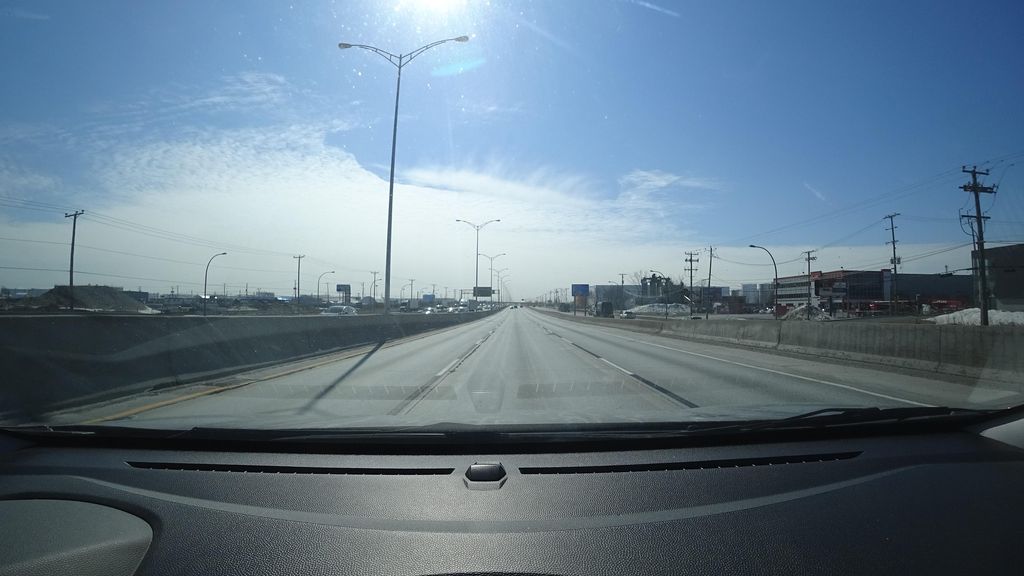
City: montreal